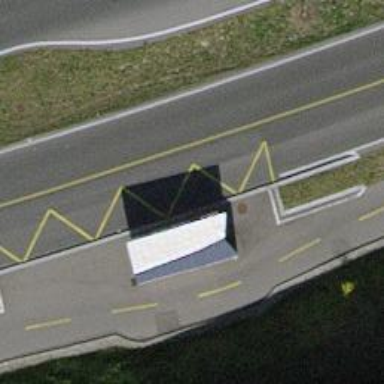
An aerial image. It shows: Bus stop with shelter for public transportation.